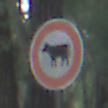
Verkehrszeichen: VerbotViehtrieb
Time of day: SunriseSunset
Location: Outdoor (Nature)
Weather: NotSpecified
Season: Autumn
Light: Natural